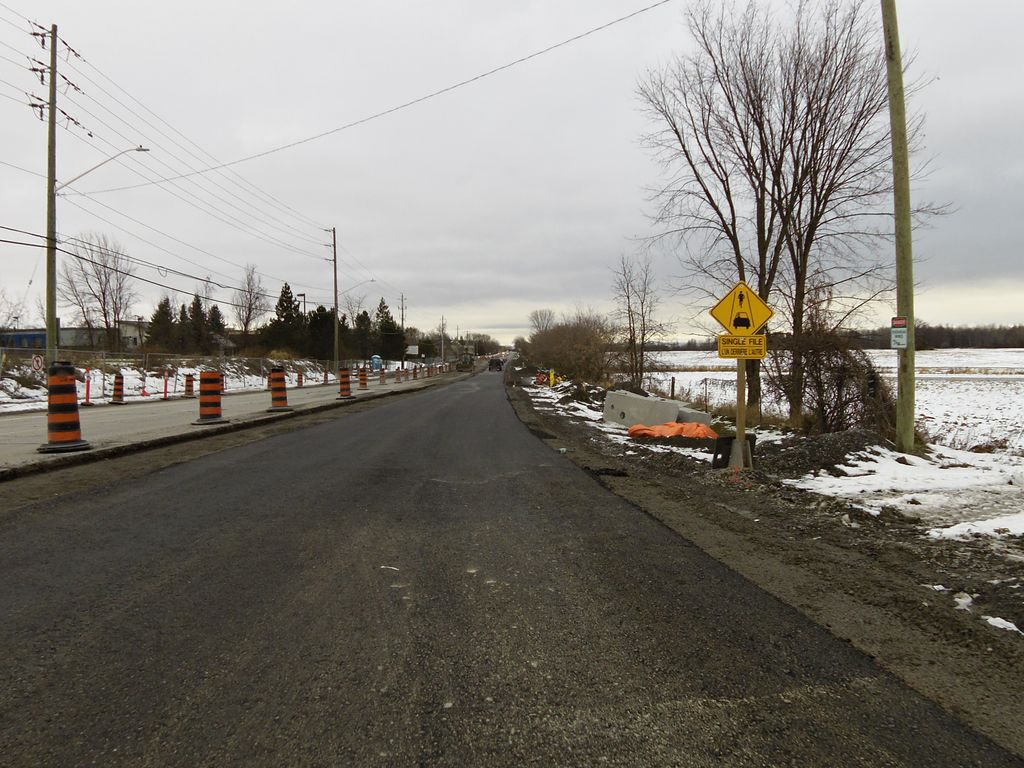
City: ottawa-gatineau